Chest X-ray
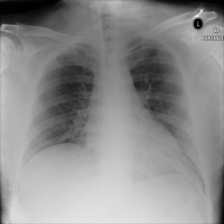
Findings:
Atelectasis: negative
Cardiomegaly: negative
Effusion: negative
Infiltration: negative
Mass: negative
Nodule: negative
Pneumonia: negative
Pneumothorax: negative
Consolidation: negative
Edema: negative
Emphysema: negative
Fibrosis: negative
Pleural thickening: negative
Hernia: negative